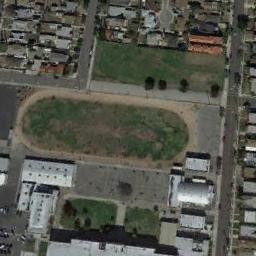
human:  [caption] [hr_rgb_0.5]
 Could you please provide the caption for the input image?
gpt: There is a road between the track field and the residential area, And there is a lot of vegetation around .

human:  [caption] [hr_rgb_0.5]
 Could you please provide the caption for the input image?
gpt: There are numerous buildings beside the ground track field .

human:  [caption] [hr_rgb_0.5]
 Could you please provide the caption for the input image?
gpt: The ground track field is surrounded by lots of houses arranged neatly and some clearings are next to the ground track field .

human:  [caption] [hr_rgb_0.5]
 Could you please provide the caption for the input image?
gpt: Several cars were parked near the track .

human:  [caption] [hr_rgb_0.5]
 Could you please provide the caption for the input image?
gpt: There are many buildings around the ground track field with a yellow track .